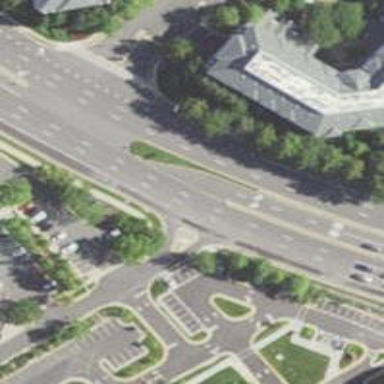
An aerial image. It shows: Asphalt road with primary link designation.